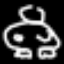
Label: frog